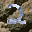
Label: 2